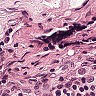
Metastatic tissue present: no